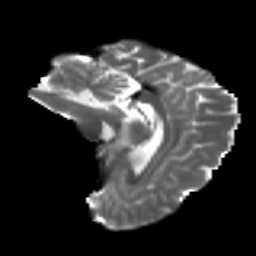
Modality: T2w
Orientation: sagittal
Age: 27
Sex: female
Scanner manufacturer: ge
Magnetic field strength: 3 T
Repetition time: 7.8 s
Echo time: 0.0606 s